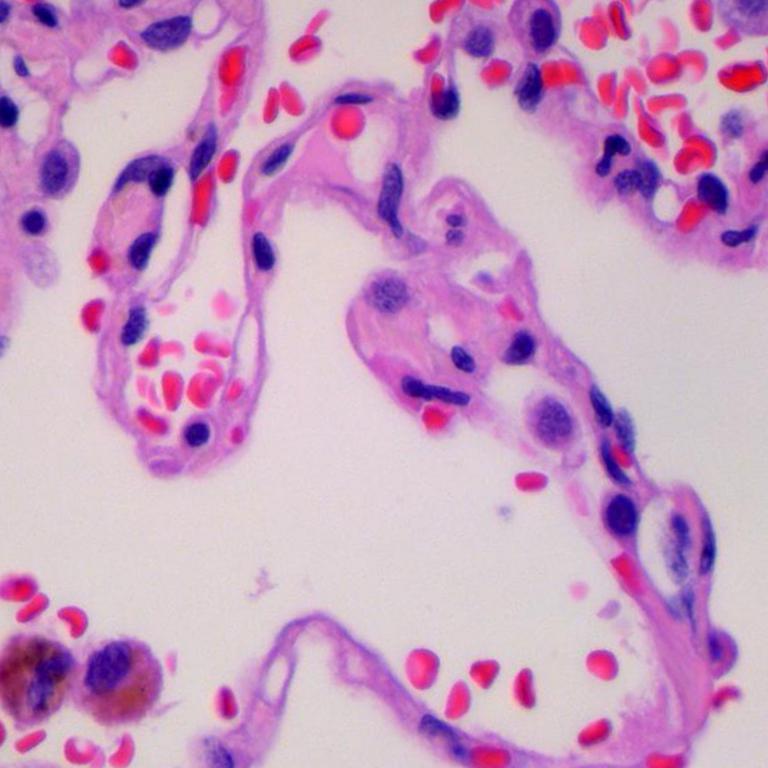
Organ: lung
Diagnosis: benign